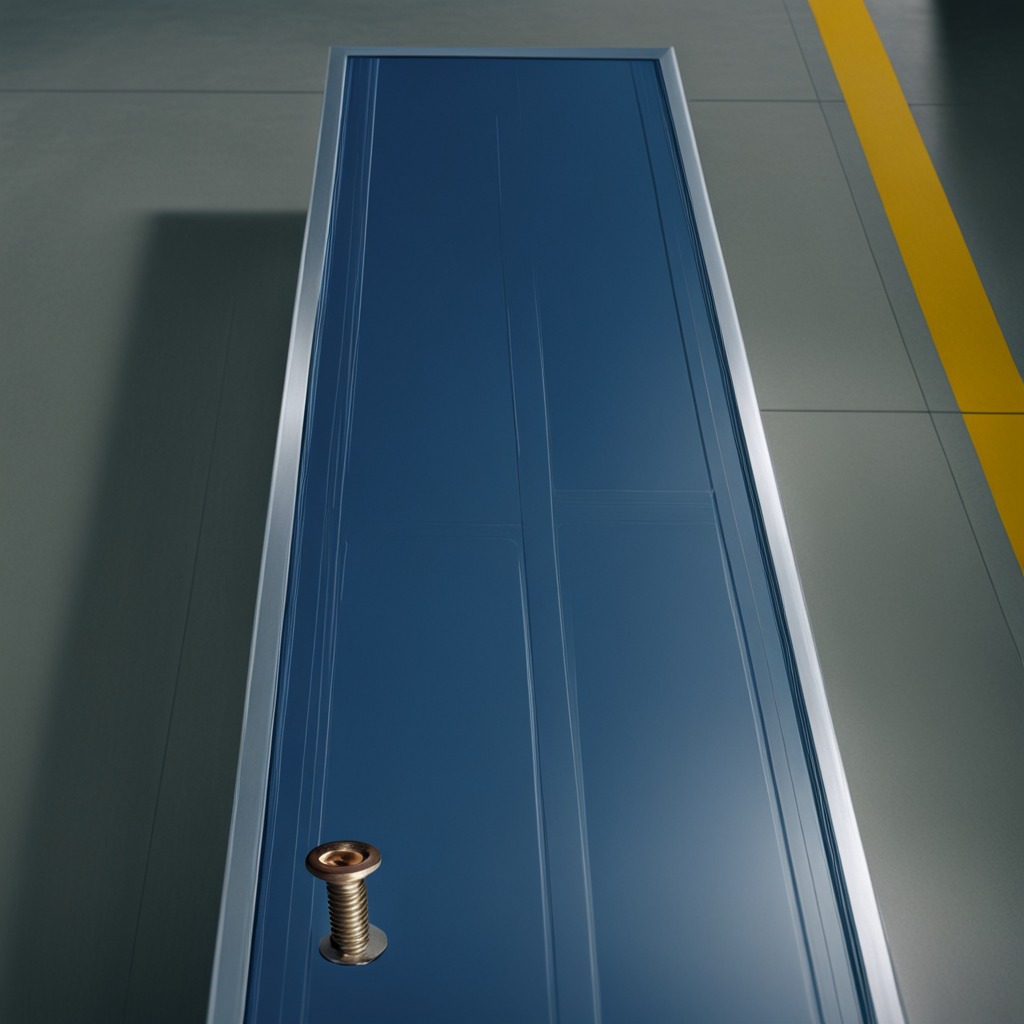
A metal screw is lying on the toolbox surface in an airplane hangar workshop.